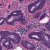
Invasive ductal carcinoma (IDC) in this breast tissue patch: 1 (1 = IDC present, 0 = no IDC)